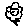
Label: flower